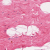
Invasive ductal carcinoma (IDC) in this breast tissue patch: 0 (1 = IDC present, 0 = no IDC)